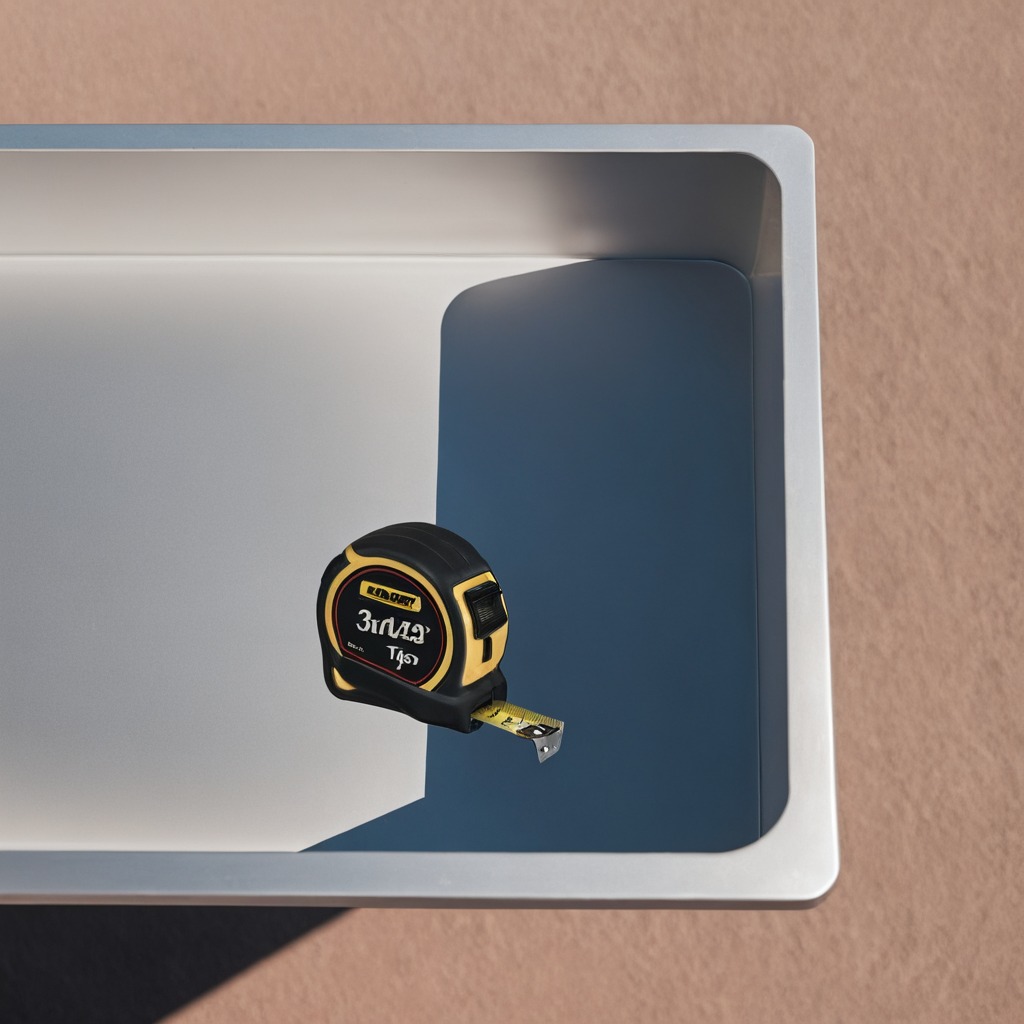
A measuring tape lies on the table.